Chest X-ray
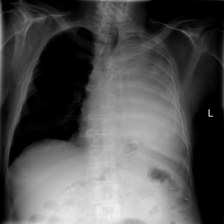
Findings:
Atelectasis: negative
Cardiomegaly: negative
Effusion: negative
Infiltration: negative
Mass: negative
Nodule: negative
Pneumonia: negative
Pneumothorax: negative
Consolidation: negative
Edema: negative
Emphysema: negative
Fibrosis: negative
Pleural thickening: negative
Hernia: negative